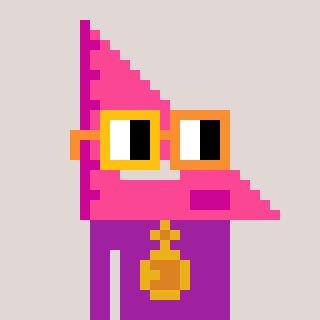
a pixel art character with square yellow and orange glasses, a squadron ruler-shaped head and a magenta-colored body on a warm background